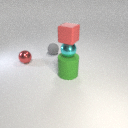
small red metal sphere behind large green rubber cylinder